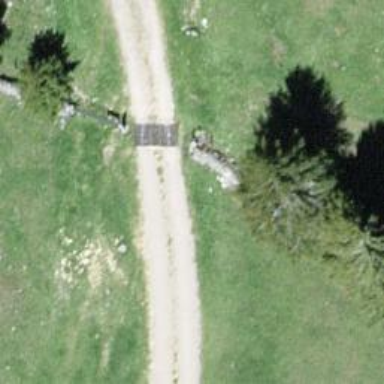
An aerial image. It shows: Cattle grid barrier.